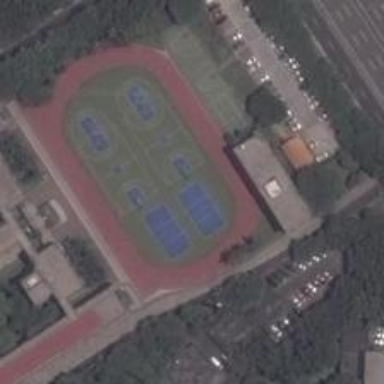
This field consists of basketball courts and tennis courts, where the environment is beautiful and quiet and surrounded by greenery .